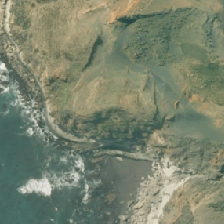
Land cover: grose_broom